Question: I'm using ui-router for my application and nesting controllers within ui-view. My parent controller looks like this:
'''
'use strict';
angular.module("discussoramaApp").controller("mainController", ["RestFullResponse", "Restangular", "localStorageService", "$scope", function(RestFullResponse, Restangular, localStorageService, $scope){
var currentId = localStorageService.get("***");
var user = Restangular.one("users", currentId);
var Profile = user.get({}, {"Authorization" : localStorageService.get('***')}).then(function(profile) {
$scope.profile = profile;
});
}]);
'''
And my child controller:
'''
'use strict';
angular.module("discussoramaApp").controller("getTopicsController", ["RestFullResponse", "Restangular", "localStorageService", "$scope", function(RestFullResponse, Restangular, localStorageService, $scope){
var topics = Restangular.all('topics');
var allTopics = topics.getList({},{"Authorization" : localStorageService.get('***')}).then(function(topics){
$scope.topics = topics;
});
console.log($scope); // this works
console.log($scope.profile); // this returns undefined
}]);
'''
The problem I'm having is getting the inherited $scope value for profile in the child controller. When I log $scope, profile is clearly visible in the console.

But when I try to log $scope.profile the console returns undefined. Any ideas?
Edit: Adding my ui-router config.
'''
angular.module("discussoramaApp").config(
function($stateProvider, $urlRouterProvider){
$urlRouterProvider.otherwise('/home');
$urlRouterProvider.when('', '/home');
$stateProvider
.state('main',{
url: '',
templateUrl: 'partials/main.html',
requireLogin: true
})
.state('main.home',{
url: '/home',
templateUrl: 'partials/main.home.html',
requireLogin: true,
title: 'Home'
});
}
);
'''
And the corresponding html files:
'''
// main.html
<div ng-controller="mainController">
<div class="container">
<div ui-view></div>
</div>
</div>
'''
and the child html partial:
'''
// main.home.html
<div ng-controller="getTopicsController">
<div ng-repeat="topic in topics | filter:search">
<a ui-sref="main.topic({id: topic.id})">{{ topic.topic_title }}</a>
</div>
</div>
'''
: Solved this with a watcher set up like this in the child controller. Thanks @jonathanpglick and @Nix for the help.
'''
$scope.$watch('profile', function(profile) {
if(profile) {
$window.document.title = "Discussorama | " + profile.user.name;
}
});
'''
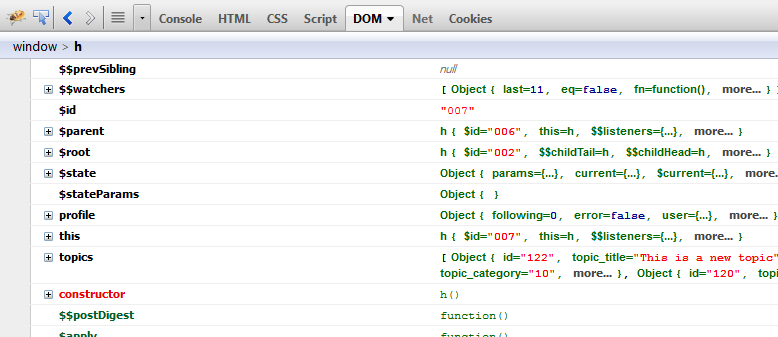
Answer: '$scope.profile' is being set after an asynchronous request so I suspect that the second controller is being instantiated before 'user.get()' returns and assigns a value to '$scope.profile'.
I think you'll want to set up a watcher (like '$scope.$watch('profile', function(profile) {});') in the child controller so you can do things when the profile becomes available or changes.
Also, the reason you can see the 'profile' key on '$scope' when you console log '$scope' can be explained here: <URL>' to get the current state of the object when it's called.
I just realized you're using the ui-router and so there's an even easier way to do this. The ui-router has a 'resolve' object that you can use to dependency inject things like this into your controller. Each resolve function just needs to return a value or a promise and it will be available for injection into the controller with resolve key name. It would look like this for you:
'''
angular.module("discussoramaApp").config(
function($stateProvider, $urlRouterProvider){
$urlRouterProvider.otherwise('/home');
$urlRouterProvider.when('', '/home');
$stateProvider
.state('main',{
url: '',
templateUrl: 'partials/main.html',
requireLogin: true,
resolve: {
profile: ['Restangular', 'localStorageService', function(Restangular , localStorageService) {
var currentId = localStorageService.get("***");
var user = Restangular.one("users", currentId);
return user.get({}, {"Authorization" : localStorageService.get('***')});
}
}
})
.state('main.home',{
url: '/home',
templateUrl: 'partials/main.home.html',
requireLogin: true,
title: 'Home'
});
}
);
angular.module("discussoramaApp").controller("mainController", ["profile", "$scope", function(profile, $scope){
$scope.profile = profile;
}]);
'''